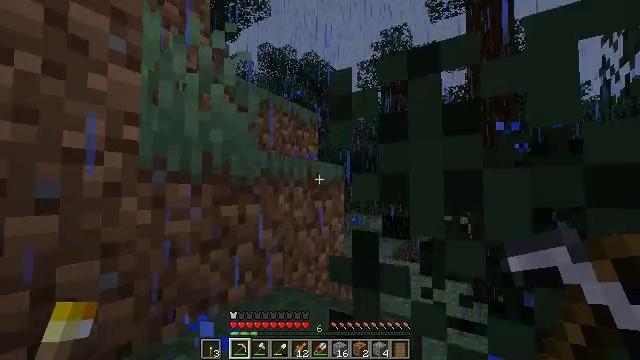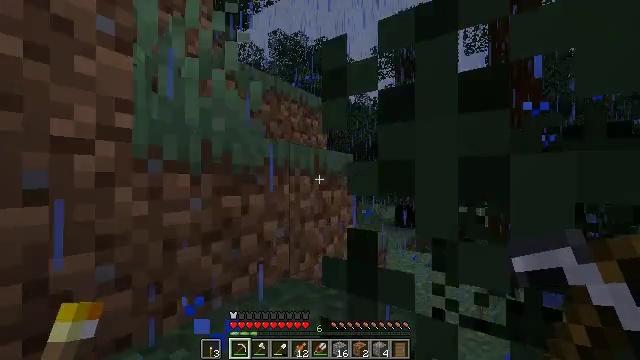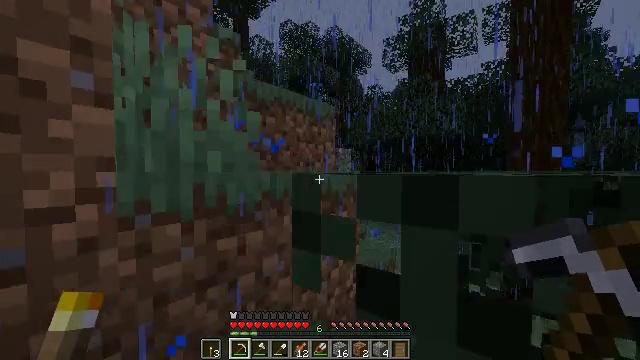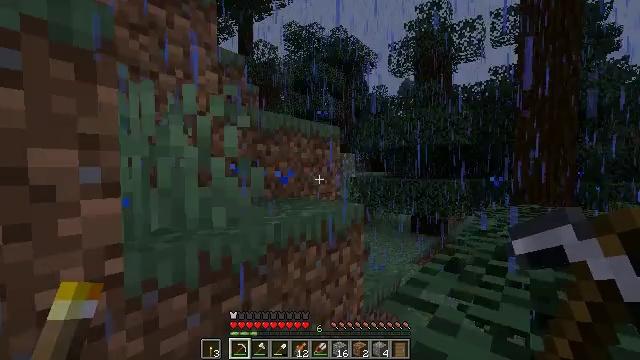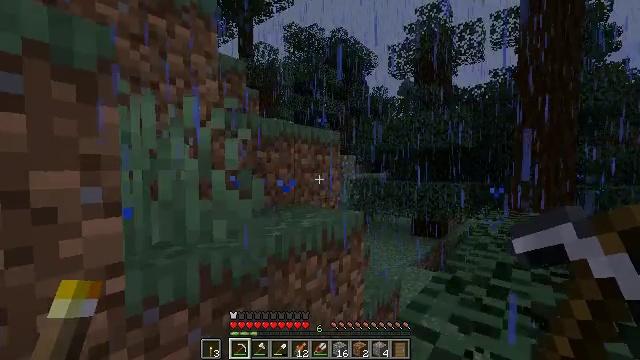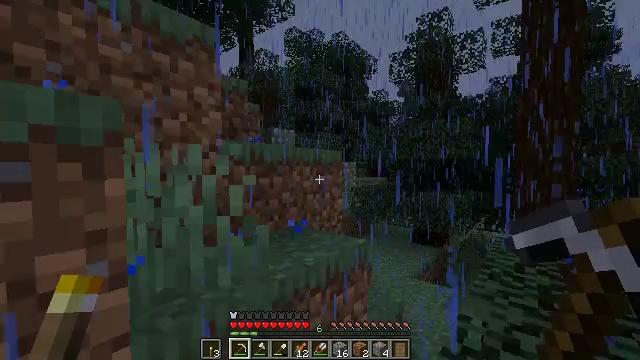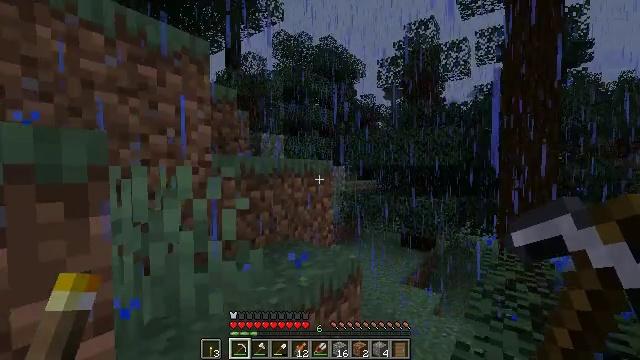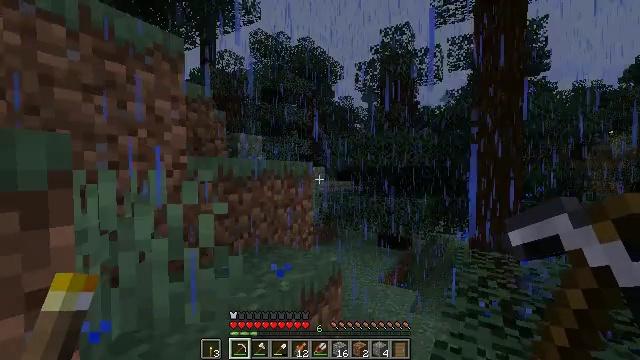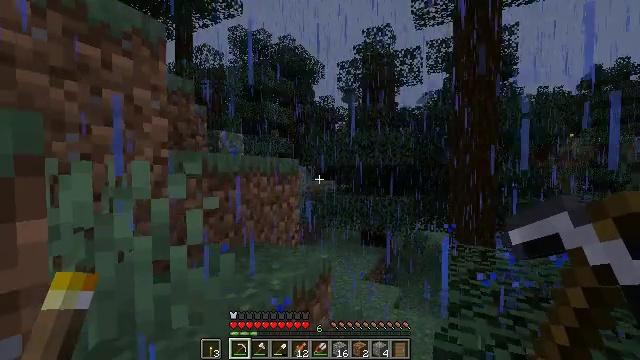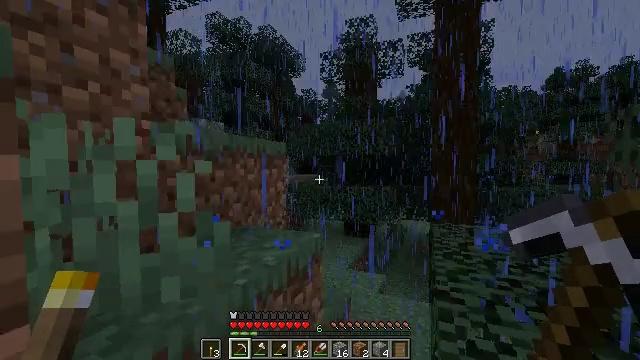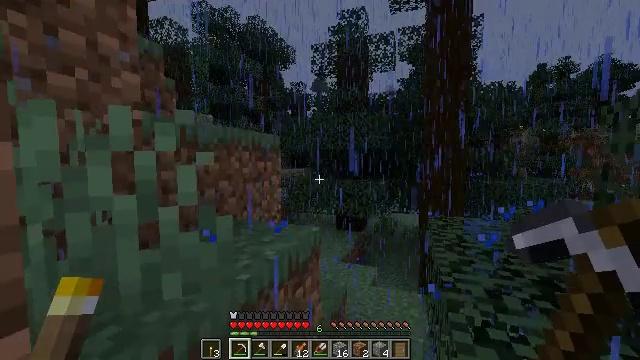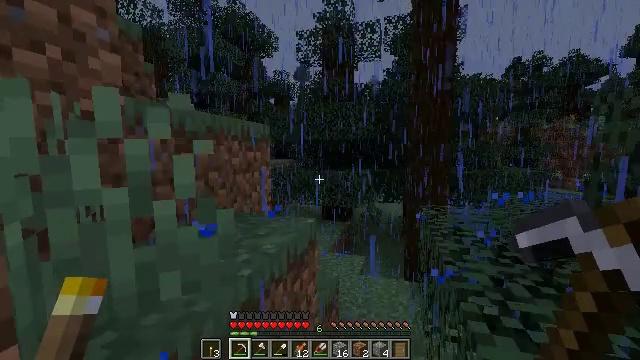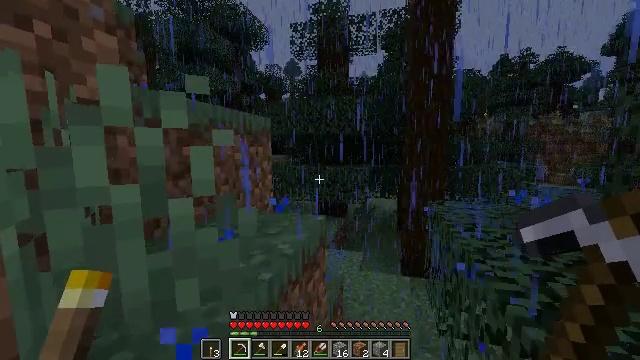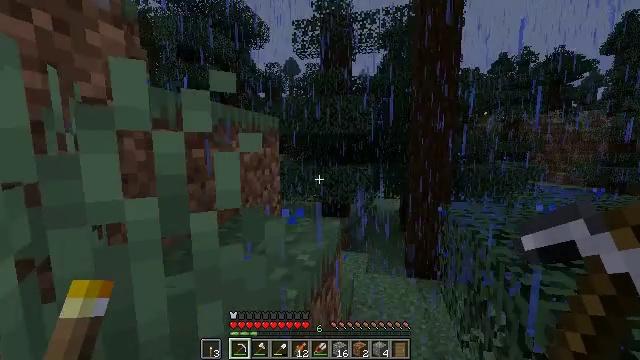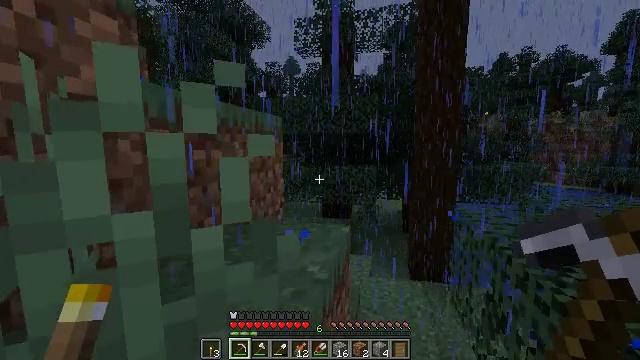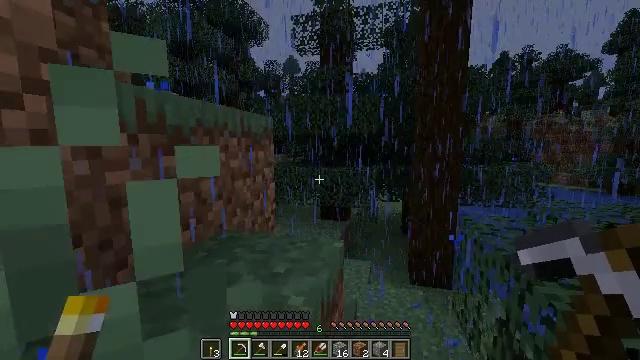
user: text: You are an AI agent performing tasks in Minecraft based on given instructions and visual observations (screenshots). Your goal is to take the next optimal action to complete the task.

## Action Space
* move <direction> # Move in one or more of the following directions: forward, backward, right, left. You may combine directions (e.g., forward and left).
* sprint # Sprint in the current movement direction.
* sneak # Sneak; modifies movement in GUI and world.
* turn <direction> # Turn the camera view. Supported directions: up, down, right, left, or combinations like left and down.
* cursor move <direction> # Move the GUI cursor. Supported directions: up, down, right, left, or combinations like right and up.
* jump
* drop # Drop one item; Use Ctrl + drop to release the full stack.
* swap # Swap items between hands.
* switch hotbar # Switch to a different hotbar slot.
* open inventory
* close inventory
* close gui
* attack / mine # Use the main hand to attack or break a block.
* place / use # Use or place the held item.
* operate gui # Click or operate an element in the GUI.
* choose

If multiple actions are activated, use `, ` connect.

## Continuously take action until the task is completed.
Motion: motion action
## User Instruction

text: Collect sugar cane near water sources.
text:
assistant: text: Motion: move forward, turn left and down
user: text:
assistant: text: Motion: move forward, turn left and down, jump
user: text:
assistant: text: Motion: move forward and move left, turn left, jump
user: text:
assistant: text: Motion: move forward and move left, jump
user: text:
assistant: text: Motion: move forward and move left, jump
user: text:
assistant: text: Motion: move forward and move left, turn right, jump
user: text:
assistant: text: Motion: move forward and move left, turn right
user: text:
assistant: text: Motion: move forward and move left, turn right
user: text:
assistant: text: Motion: move forward and move left, turn right
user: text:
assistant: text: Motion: move forward and move left, turn right and down
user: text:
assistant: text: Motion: move forward and move left, turn right and down
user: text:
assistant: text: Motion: move forward and move left, turn right
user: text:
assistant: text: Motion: move forward and move left
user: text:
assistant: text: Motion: move forward
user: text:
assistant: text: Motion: move forward
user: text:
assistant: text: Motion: no_op
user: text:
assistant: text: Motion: no_op
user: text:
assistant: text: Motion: move forward
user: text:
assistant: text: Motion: move forward
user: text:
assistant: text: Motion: no_op
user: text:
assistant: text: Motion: move forward
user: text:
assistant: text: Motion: move forward
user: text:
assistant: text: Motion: move forward
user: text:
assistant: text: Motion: move forward
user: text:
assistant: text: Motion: move forward
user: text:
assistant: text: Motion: move forward
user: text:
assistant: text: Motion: move forward
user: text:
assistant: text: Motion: move forward, turn left
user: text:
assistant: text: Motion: move forward, turn left
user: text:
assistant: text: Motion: move forward, turn left